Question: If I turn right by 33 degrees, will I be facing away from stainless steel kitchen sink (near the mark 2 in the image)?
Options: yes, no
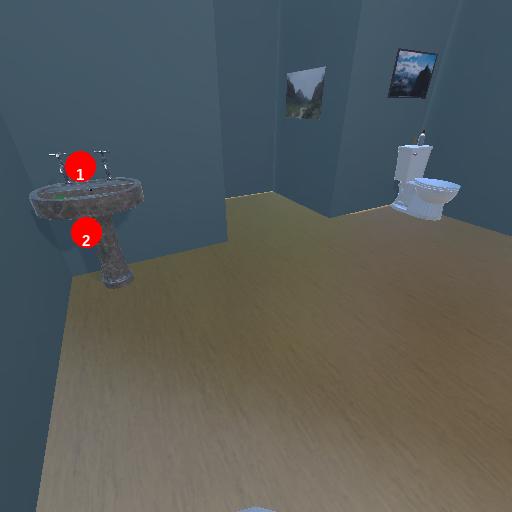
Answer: yes